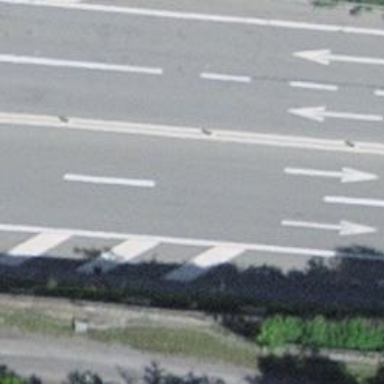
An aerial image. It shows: Asphalt motorway of trunk classification.